Frequency: 65000
Velocity: 0,2015
Power: 12,6
Pulse duration: 0,0000001
Pass count: 1
Magnification: 10
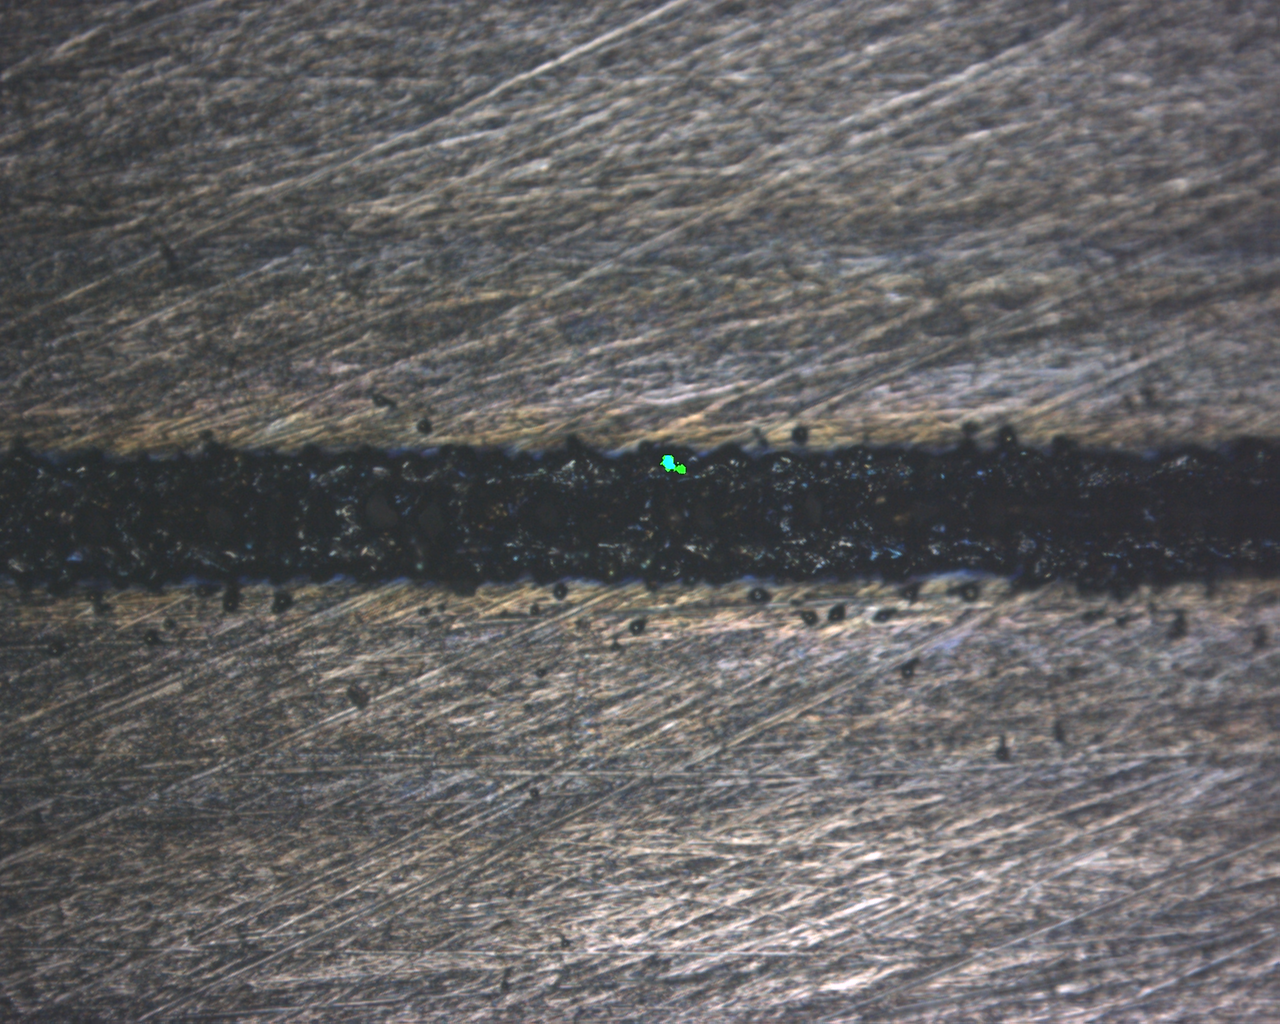
Measured width: 145.649
Other width: 62.919